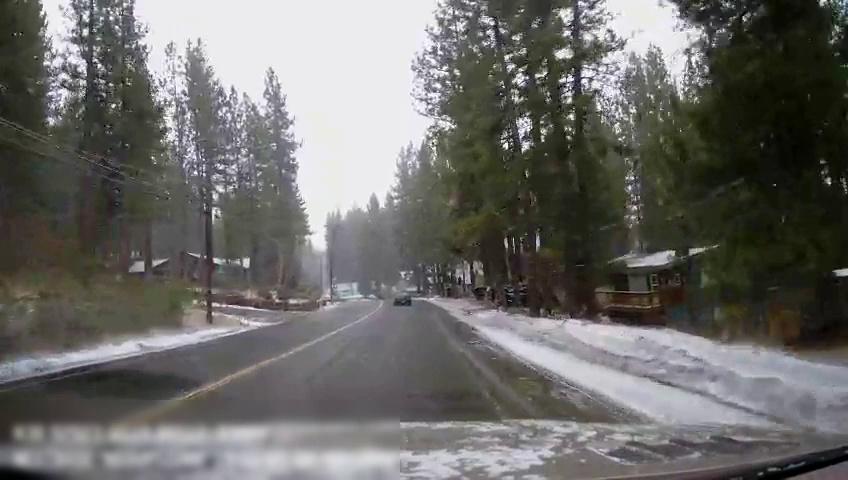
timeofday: Day
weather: Snowy
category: Drivable Space
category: Vehicles | SUV
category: Vehicles | Car
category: Lanes | Opposite Lane
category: Lanes | Current Lane
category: Lanes | Opposite Lane
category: Lanes | Current Lane